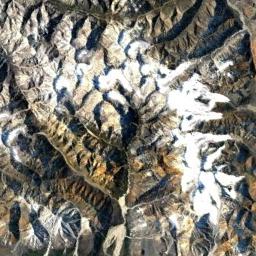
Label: snowberg